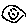
Label: smiley face